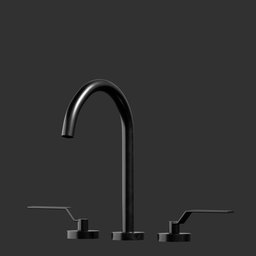
Label: appliances